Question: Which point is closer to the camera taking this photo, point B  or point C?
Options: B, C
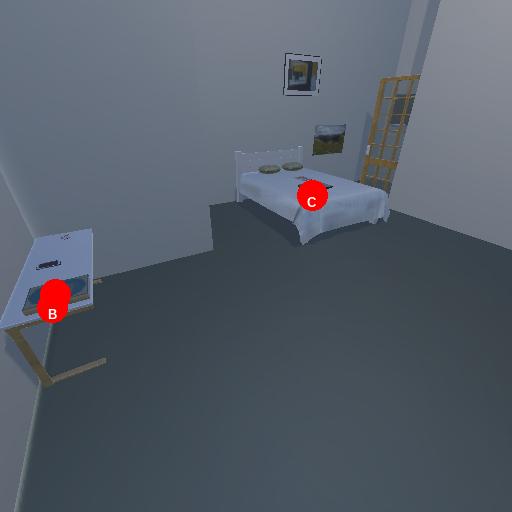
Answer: B